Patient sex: M
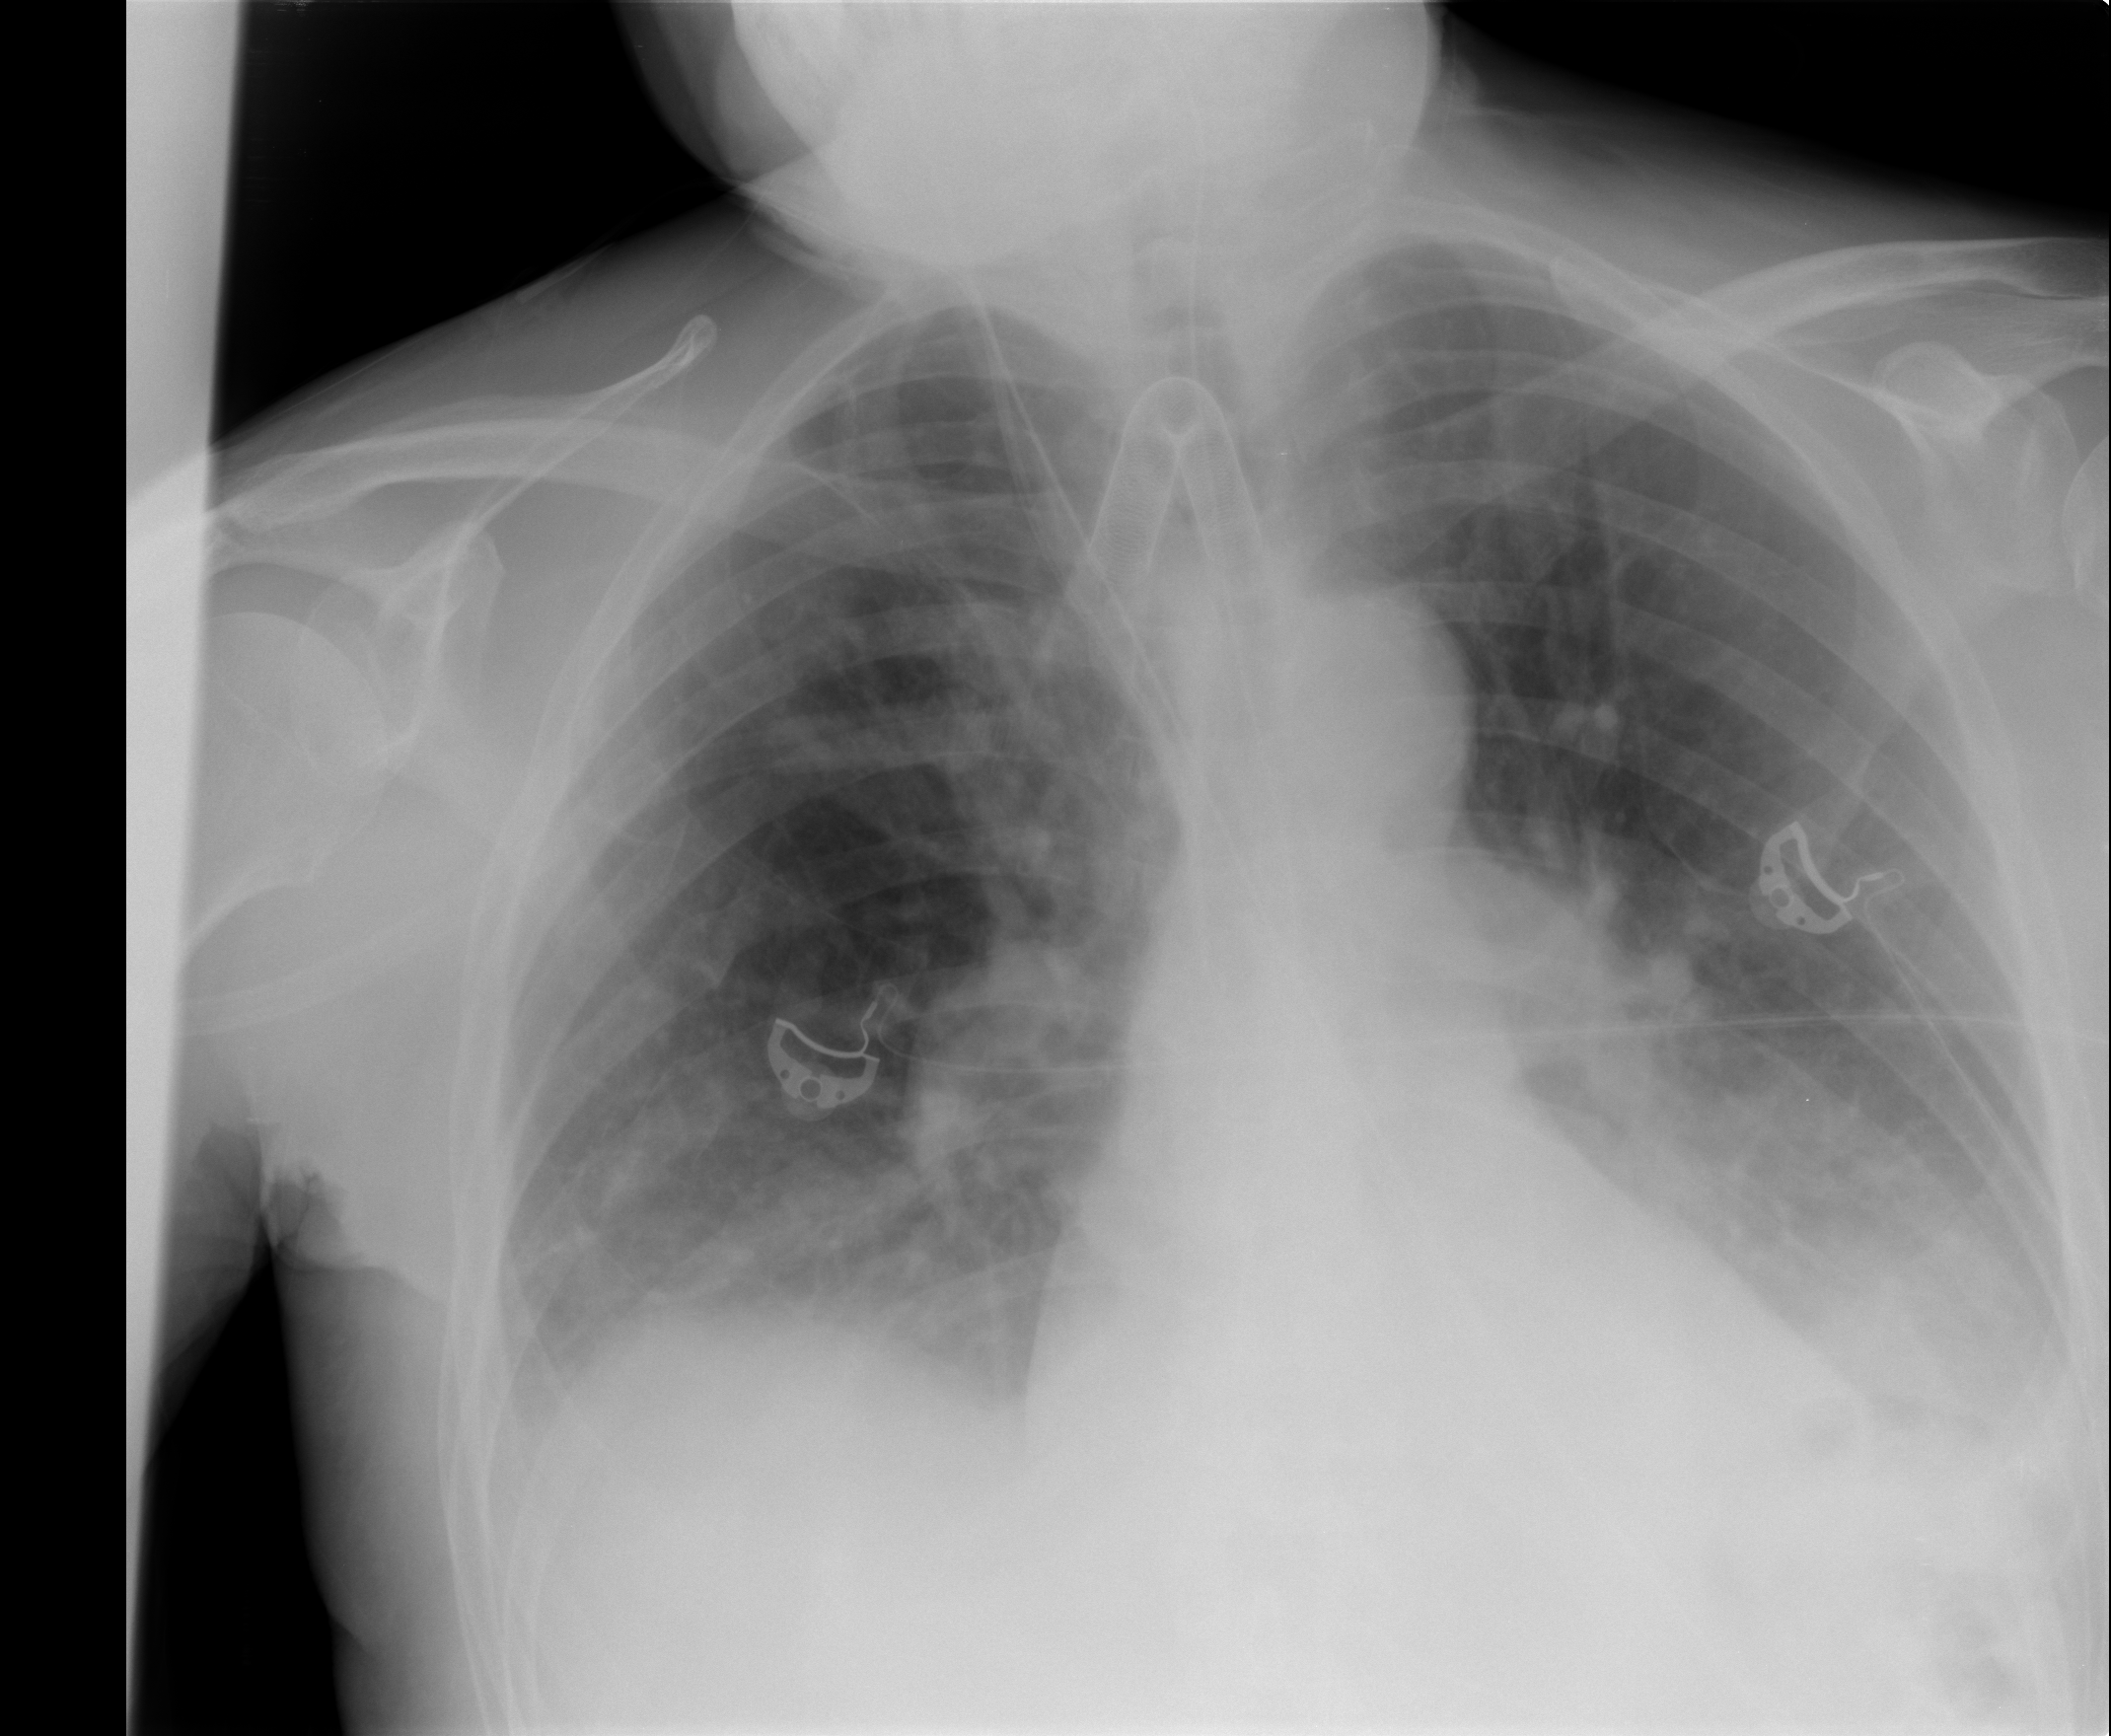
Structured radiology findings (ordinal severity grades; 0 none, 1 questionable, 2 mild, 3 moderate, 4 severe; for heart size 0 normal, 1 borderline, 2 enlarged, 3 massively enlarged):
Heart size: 0
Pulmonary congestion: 2
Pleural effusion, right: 2
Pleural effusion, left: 2
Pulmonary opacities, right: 0
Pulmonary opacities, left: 0
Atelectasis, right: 0
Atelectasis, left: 2